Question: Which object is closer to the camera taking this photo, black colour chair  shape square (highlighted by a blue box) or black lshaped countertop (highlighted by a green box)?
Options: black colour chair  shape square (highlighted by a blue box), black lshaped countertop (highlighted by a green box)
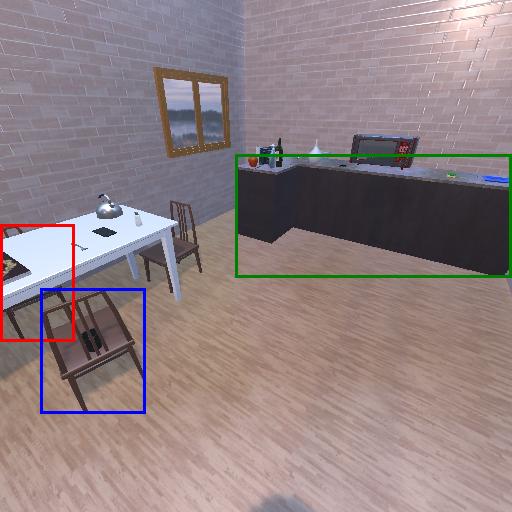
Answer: black colour chair  shape square (highlighted by a blue box)